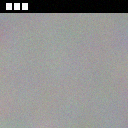
Screen state: on